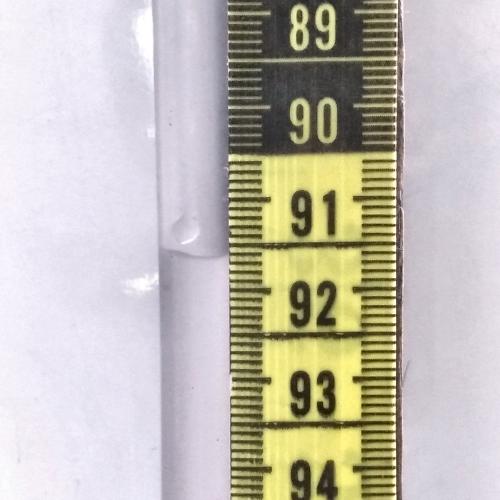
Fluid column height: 91.6 cm